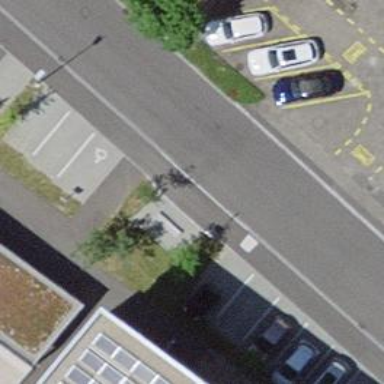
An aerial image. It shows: Bus stop with platform for public transport.